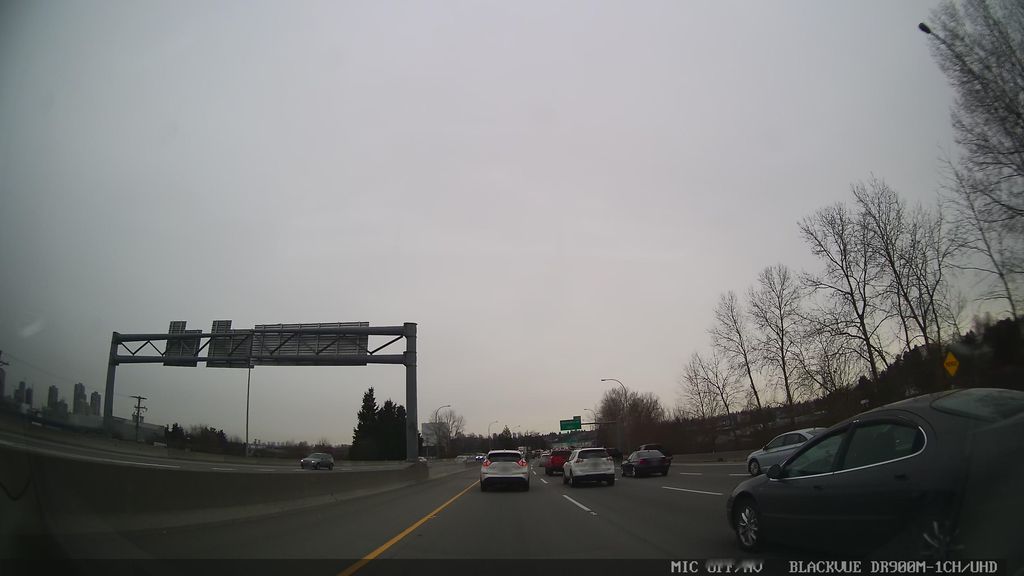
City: vancouver